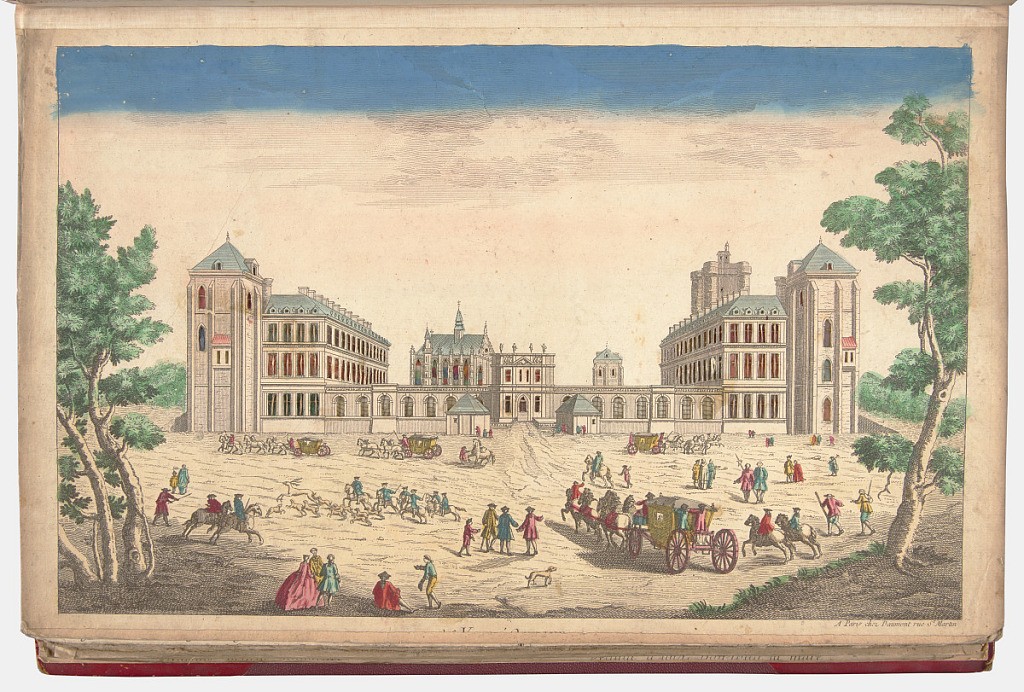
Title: Le Chateau de Vincennes du côté du Par (Vincennes Castle by Par)
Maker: Chez Daumont, active 18th century
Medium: Hand-colored etching on paper; verso: fabric adhered with thread
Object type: Bound print
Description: Perspective view of Vincennes Castle, featuring two wings with towers connected by an arcade. The windows are cut out, with thread and colored fabric visible through the openings. In front of the palace, several carriages and groups of pedestrians roam the area. At center left, a group of men on horseback in blue coats and their hunting dogs chase a deer. Two trees, colored in with bright green, frame the scene. Printed along bottom margin: A Paris chez Daumont rue St. Martin

Verso: Patches of colored fabric, visibly attached with thread and mesh netting. Printed label (some text is obscured by fabric): Prospectus [---] Castelli [---] / REPRESENTANT / Le Chateau de Vincennes du côté du Par